Field crop: maize
Growth stage: 2
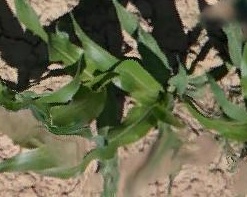
Species: maize